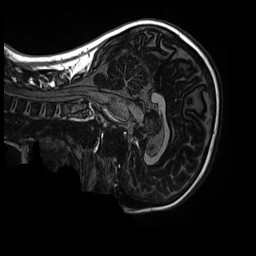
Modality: MP2RAGE
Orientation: sagittal
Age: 11
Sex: female
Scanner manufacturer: siemens
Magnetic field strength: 3 T
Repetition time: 4 s
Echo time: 0.00303 s